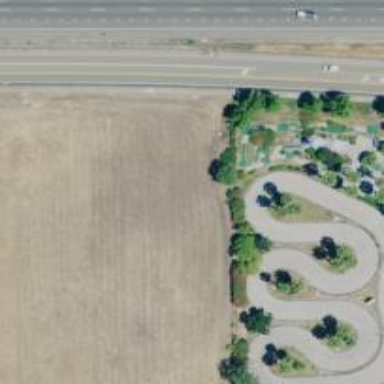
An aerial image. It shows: Path used for both walking and golf.